Field crop: maize
Growth stage: 2
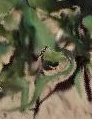
Species: maize